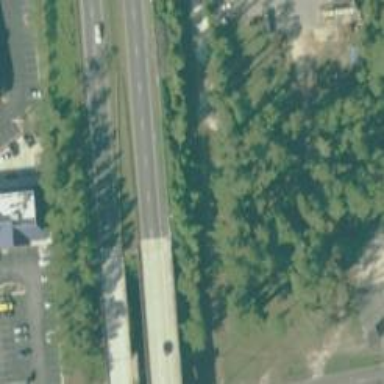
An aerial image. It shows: Bridge crossing over highway trunk expressway.